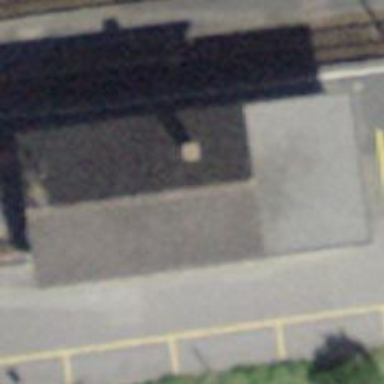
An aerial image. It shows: Railway station that also serves as public transport station.